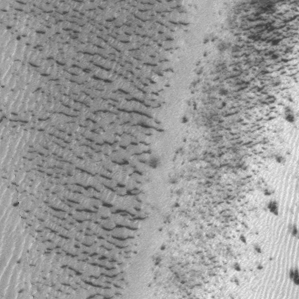
Label: frost